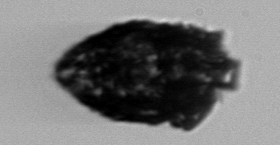
Label: Stenosemella_pacifica